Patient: sex M, age 78
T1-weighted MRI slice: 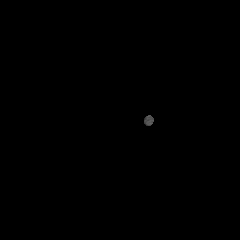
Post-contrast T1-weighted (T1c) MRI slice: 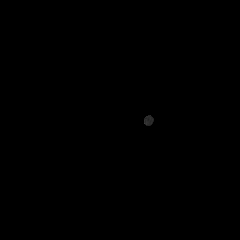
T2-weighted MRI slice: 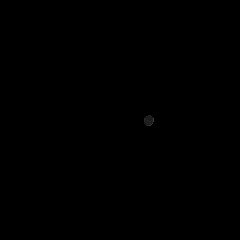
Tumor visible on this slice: no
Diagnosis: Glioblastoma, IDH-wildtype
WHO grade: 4